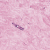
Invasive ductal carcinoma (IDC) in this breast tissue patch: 0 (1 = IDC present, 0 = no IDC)